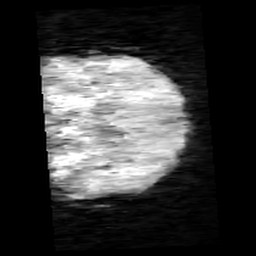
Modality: minIP
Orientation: coronal
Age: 10
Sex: male
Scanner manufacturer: siemens
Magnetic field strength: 3 T
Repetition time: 0.027 s
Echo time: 0.02 s